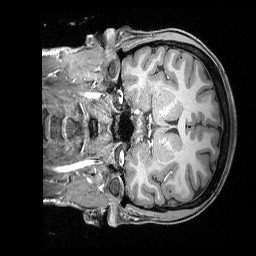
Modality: T1w
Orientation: coronal
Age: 21
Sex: female
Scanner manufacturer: siemens
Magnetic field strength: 3 T
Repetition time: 2.3 s
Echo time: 0.00324 s